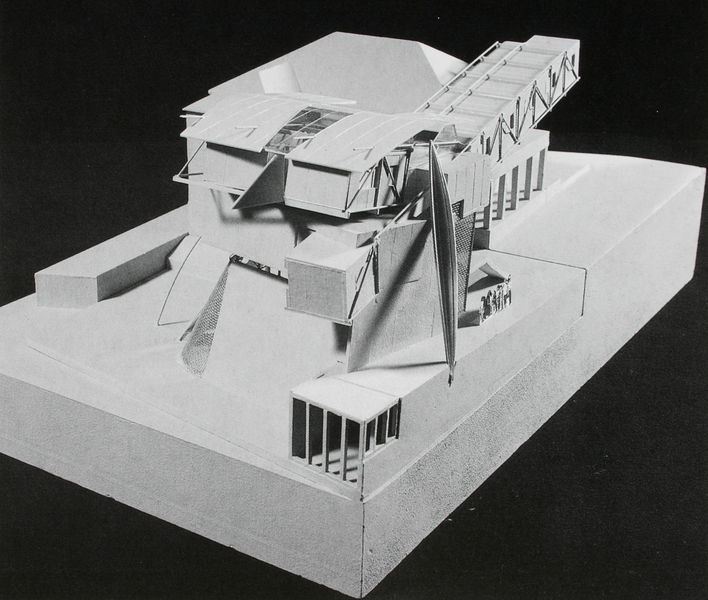
Titel: Merz-Schule, Modellansicht
Künstler: Coop Himmelblau
Schlagwörter: schatten, weiß, menschen, fenster, grau, holz, licht, pfeiler, schwarz, gebäude, haus, architektur, sockel, gitter, modell, studie, figuren, ausleger, plastik, nagel, halle, foto, fotografie, photographie, futuristisch, schwarzweiß, entwurf, photo, plan, rampe, aufnahme, kuben, massstab, gänge, nachbau, pappe, gitterträger, zukunft